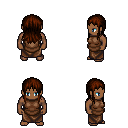
a pixel art fantasy rpg character, male body template, human, dark skin, brown tunic, robe skirt, brown unkempt hairstyle, four views (front, back, left, right), 2x2 character sprite sheet, small pixel art, hard edges, no anti-aliasing